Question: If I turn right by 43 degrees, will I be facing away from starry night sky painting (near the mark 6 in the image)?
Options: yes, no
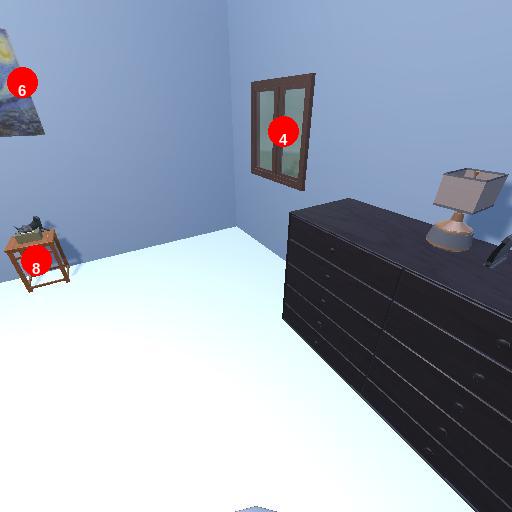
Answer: yes